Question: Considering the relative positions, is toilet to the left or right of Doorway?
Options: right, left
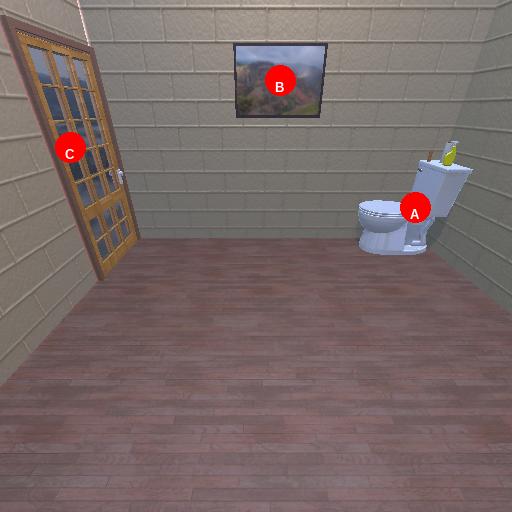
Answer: right